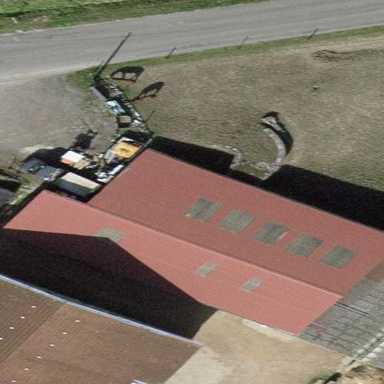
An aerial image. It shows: Farm auxiliary building.